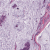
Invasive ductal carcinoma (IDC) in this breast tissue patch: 1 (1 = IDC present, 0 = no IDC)